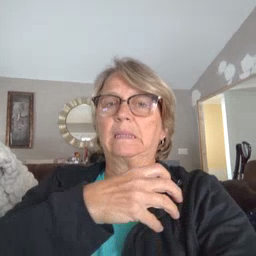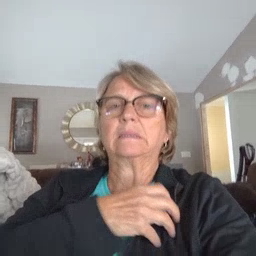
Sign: police